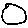
Label: circle